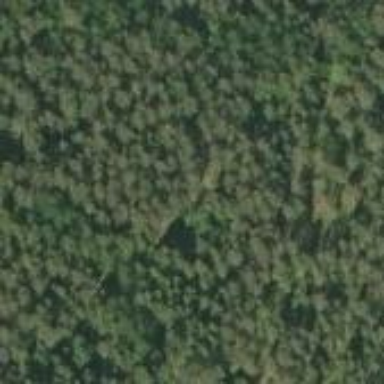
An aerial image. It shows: Woodland with needle-leaved trees.